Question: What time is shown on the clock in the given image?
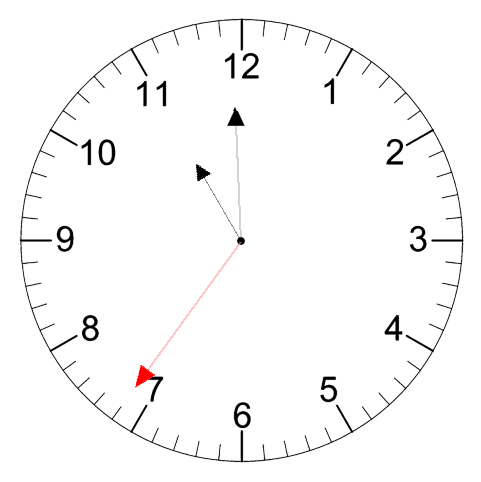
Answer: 10:59:36